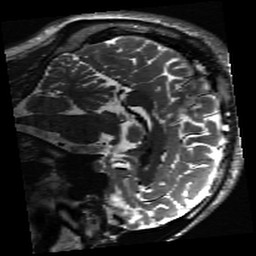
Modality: inplaneT2
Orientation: sagittal